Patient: sex F, age 69
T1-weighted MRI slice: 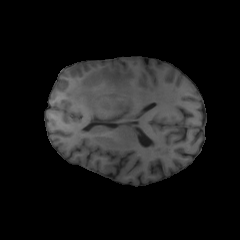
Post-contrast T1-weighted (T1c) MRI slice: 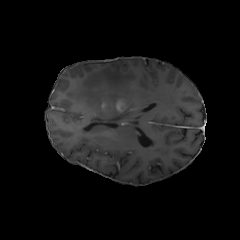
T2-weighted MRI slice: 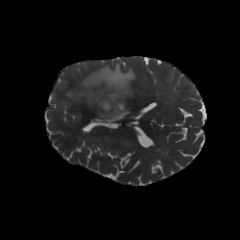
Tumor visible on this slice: yes
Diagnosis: Glioblastoma, IDH-wildtype
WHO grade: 4